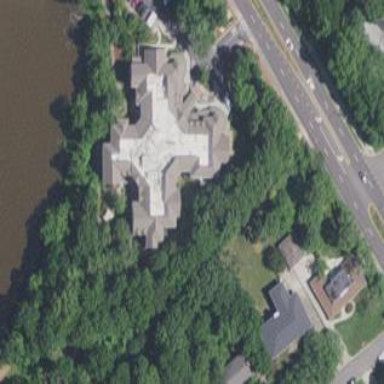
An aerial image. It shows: Residential building which serves as nursing home.